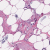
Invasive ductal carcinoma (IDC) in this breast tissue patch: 1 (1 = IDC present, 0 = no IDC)